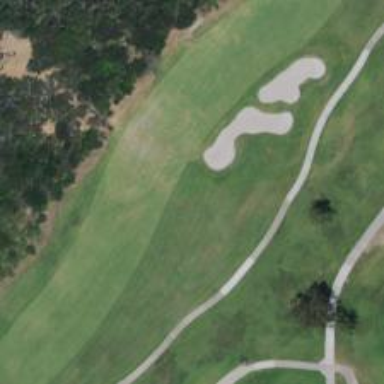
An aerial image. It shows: Golf hole.